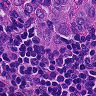
Metastatic tissue present: yes